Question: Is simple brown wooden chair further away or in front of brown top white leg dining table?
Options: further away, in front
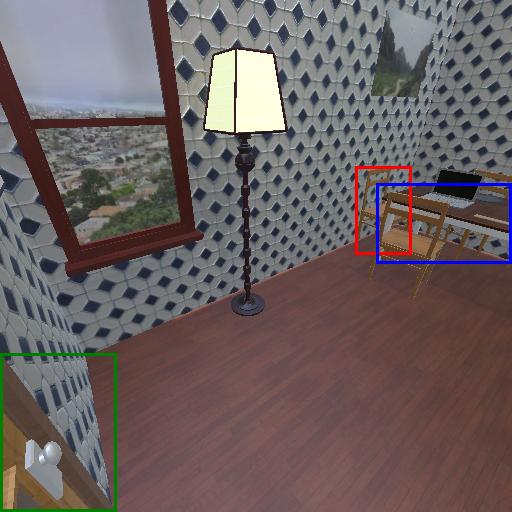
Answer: further away